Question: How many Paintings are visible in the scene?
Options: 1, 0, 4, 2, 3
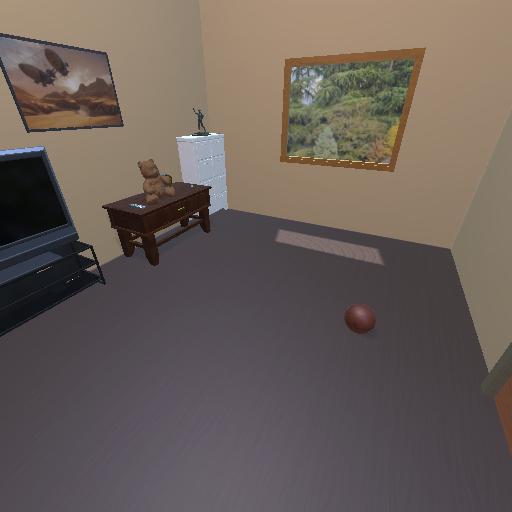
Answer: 1